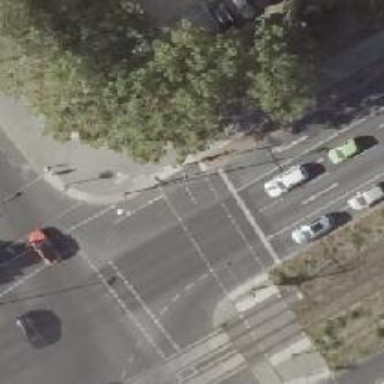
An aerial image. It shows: Road crossing with traffic signals.